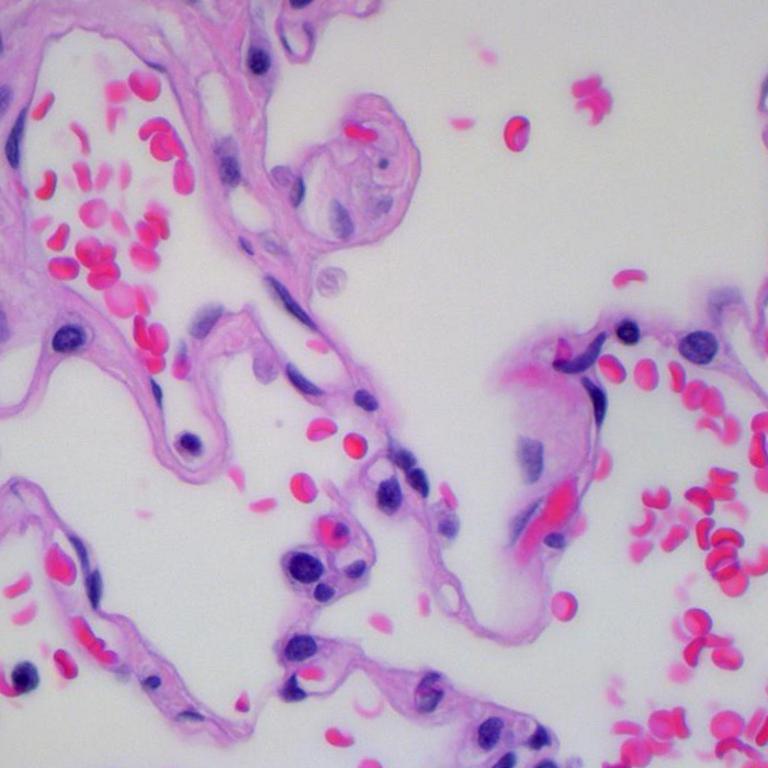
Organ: lung
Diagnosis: benign